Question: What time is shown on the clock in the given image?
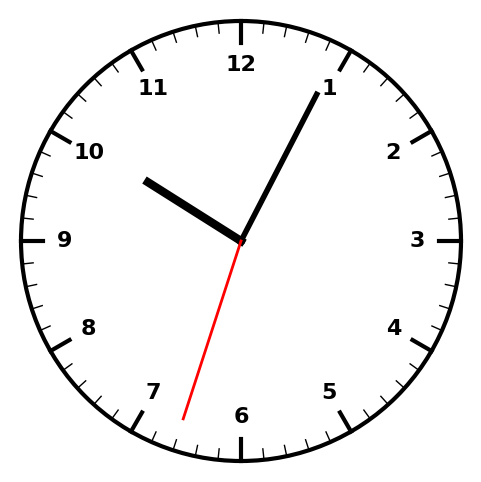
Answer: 10:04:33